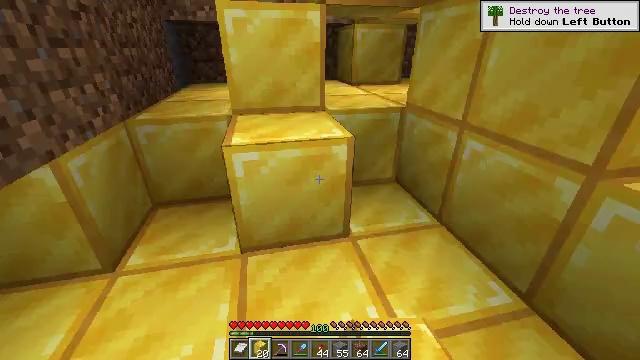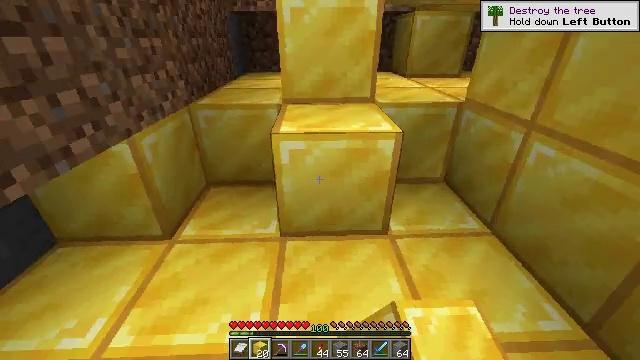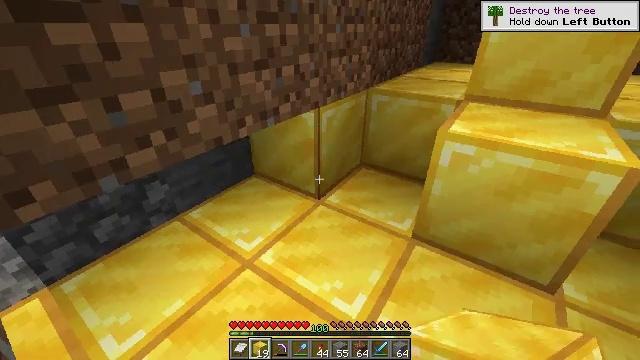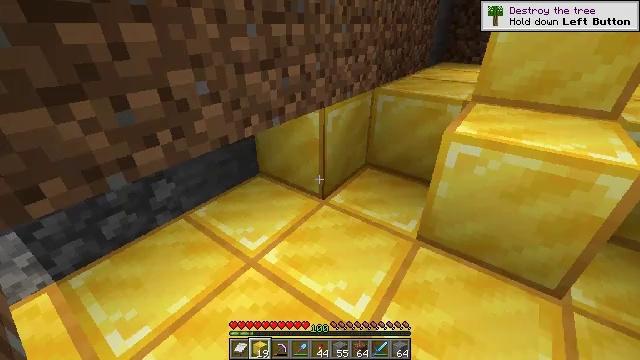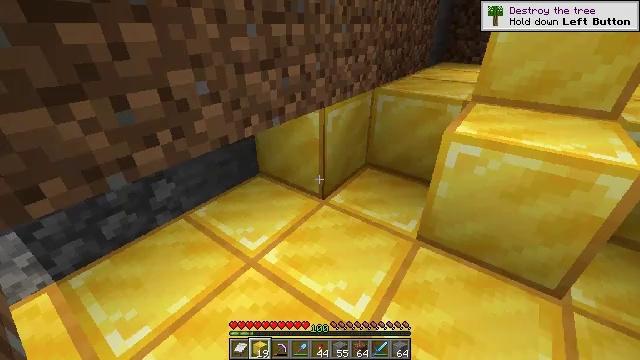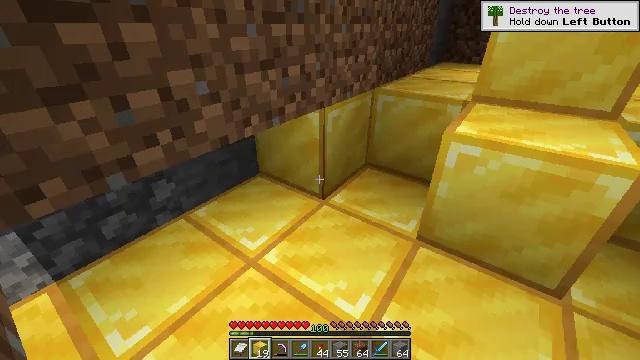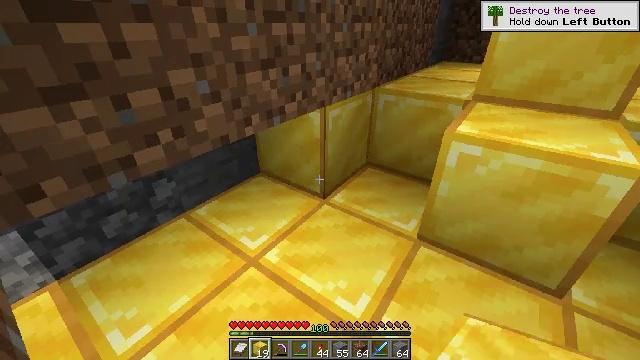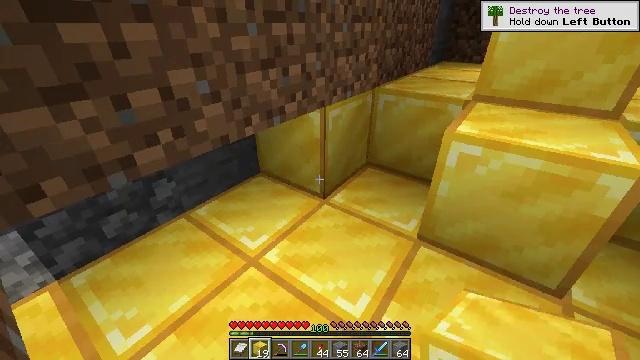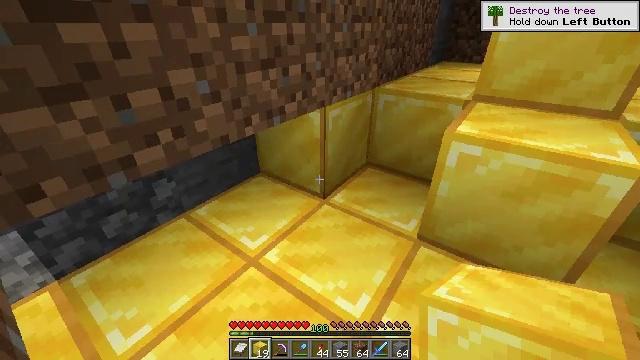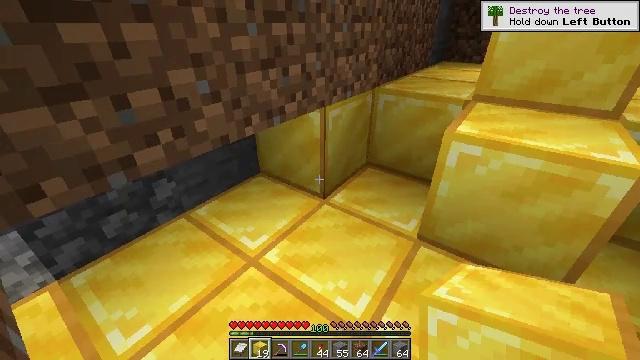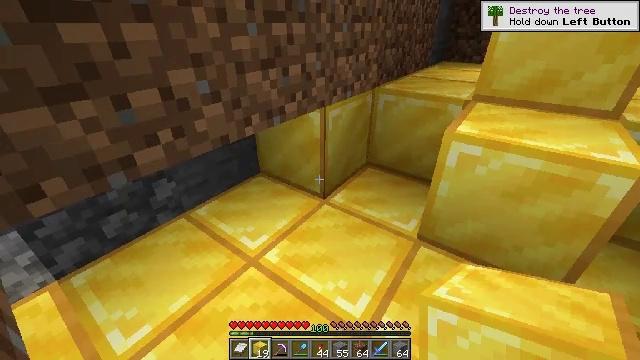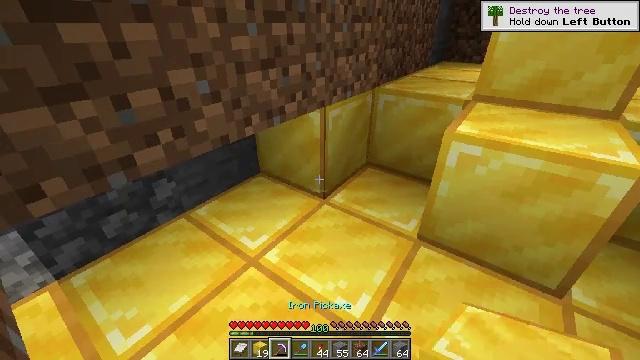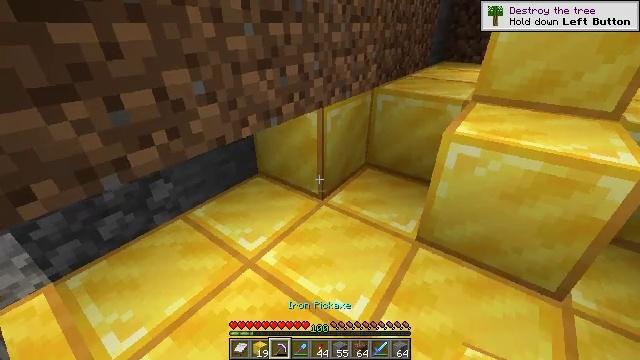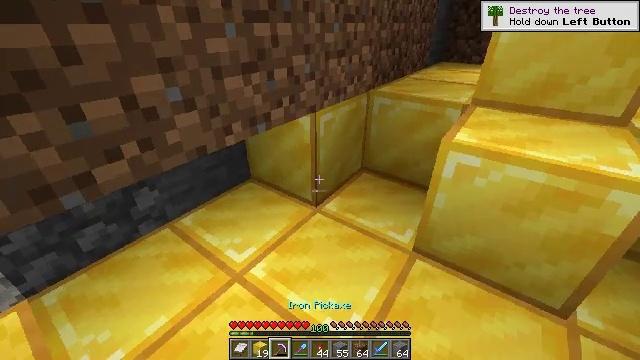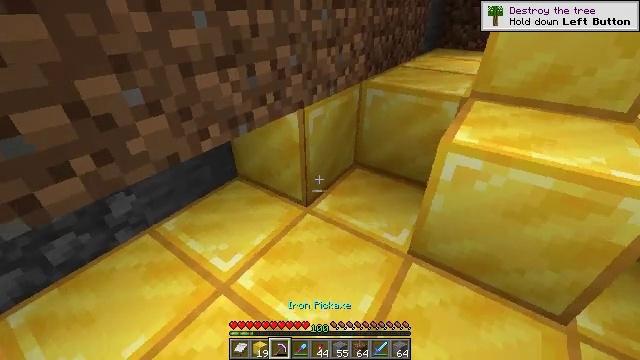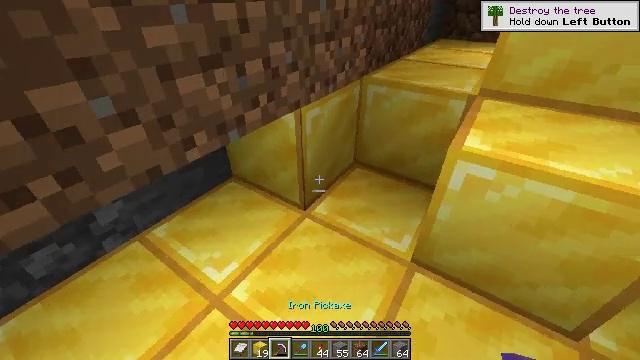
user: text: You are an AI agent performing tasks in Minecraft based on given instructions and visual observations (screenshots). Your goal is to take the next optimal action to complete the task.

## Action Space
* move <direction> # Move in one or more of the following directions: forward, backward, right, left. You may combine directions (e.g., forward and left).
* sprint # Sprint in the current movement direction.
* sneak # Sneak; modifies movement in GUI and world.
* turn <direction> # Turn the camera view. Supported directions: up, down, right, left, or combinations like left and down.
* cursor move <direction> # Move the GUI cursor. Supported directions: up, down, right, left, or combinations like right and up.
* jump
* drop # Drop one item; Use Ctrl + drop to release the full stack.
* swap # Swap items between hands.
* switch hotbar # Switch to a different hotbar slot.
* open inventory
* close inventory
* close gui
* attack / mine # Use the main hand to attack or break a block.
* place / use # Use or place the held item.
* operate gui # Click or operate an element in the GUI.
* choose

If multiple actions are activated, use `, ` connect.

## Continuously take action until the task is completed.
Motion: motion action
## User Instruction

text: Break the gold block to collect it.
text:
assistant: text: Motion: turn left and down
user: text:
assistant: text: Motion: turn left and down
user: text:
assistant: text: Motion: turn left
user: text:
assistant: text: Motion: no_op
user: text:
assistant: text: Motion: no_op
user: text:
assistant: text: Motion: no_op
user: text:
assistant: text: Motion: no_op
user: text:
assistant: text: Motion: no_op
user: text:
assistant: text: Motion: no_op
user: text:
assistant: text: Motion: no_op
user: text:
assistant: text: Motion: no_op
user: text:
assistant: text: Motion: move forward
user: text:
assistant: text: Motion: move forward
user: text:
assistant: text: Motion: move forward, turn right and down
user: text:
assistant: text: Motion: move forward, turn down
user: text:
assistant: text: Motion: move forward, turn down
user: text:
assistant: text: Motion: move forward and move right, turn left
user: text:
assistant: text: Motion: move forward and move right, turn left
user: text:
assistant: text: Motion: move forward and move right, turn left and down
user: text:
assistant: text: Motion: move forward, turn left and down
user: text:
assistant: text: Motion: move forward, turn left
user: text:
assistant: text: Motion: move forward, turn left and down
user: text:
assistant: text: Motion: move forward, turn left and down
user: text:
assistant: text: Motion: move forward, turn left and down
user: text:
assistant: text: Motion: turn left and down
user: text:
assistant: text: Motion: turn down
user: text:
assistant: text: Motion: turn down
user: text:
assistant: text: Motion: no_op
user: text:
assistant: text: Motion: no_op
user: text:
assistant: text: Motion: no_op